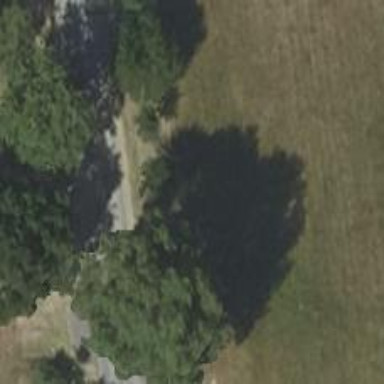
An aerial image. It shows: Row of deciduous broadleaved trees.